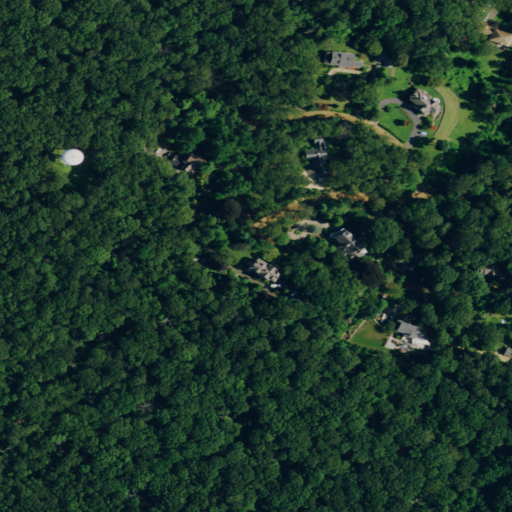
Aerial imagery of mountain in New Jersey named Highlands of Navesink containing deciduous forest, open development, mixed forest, and low intensity development